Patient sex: M
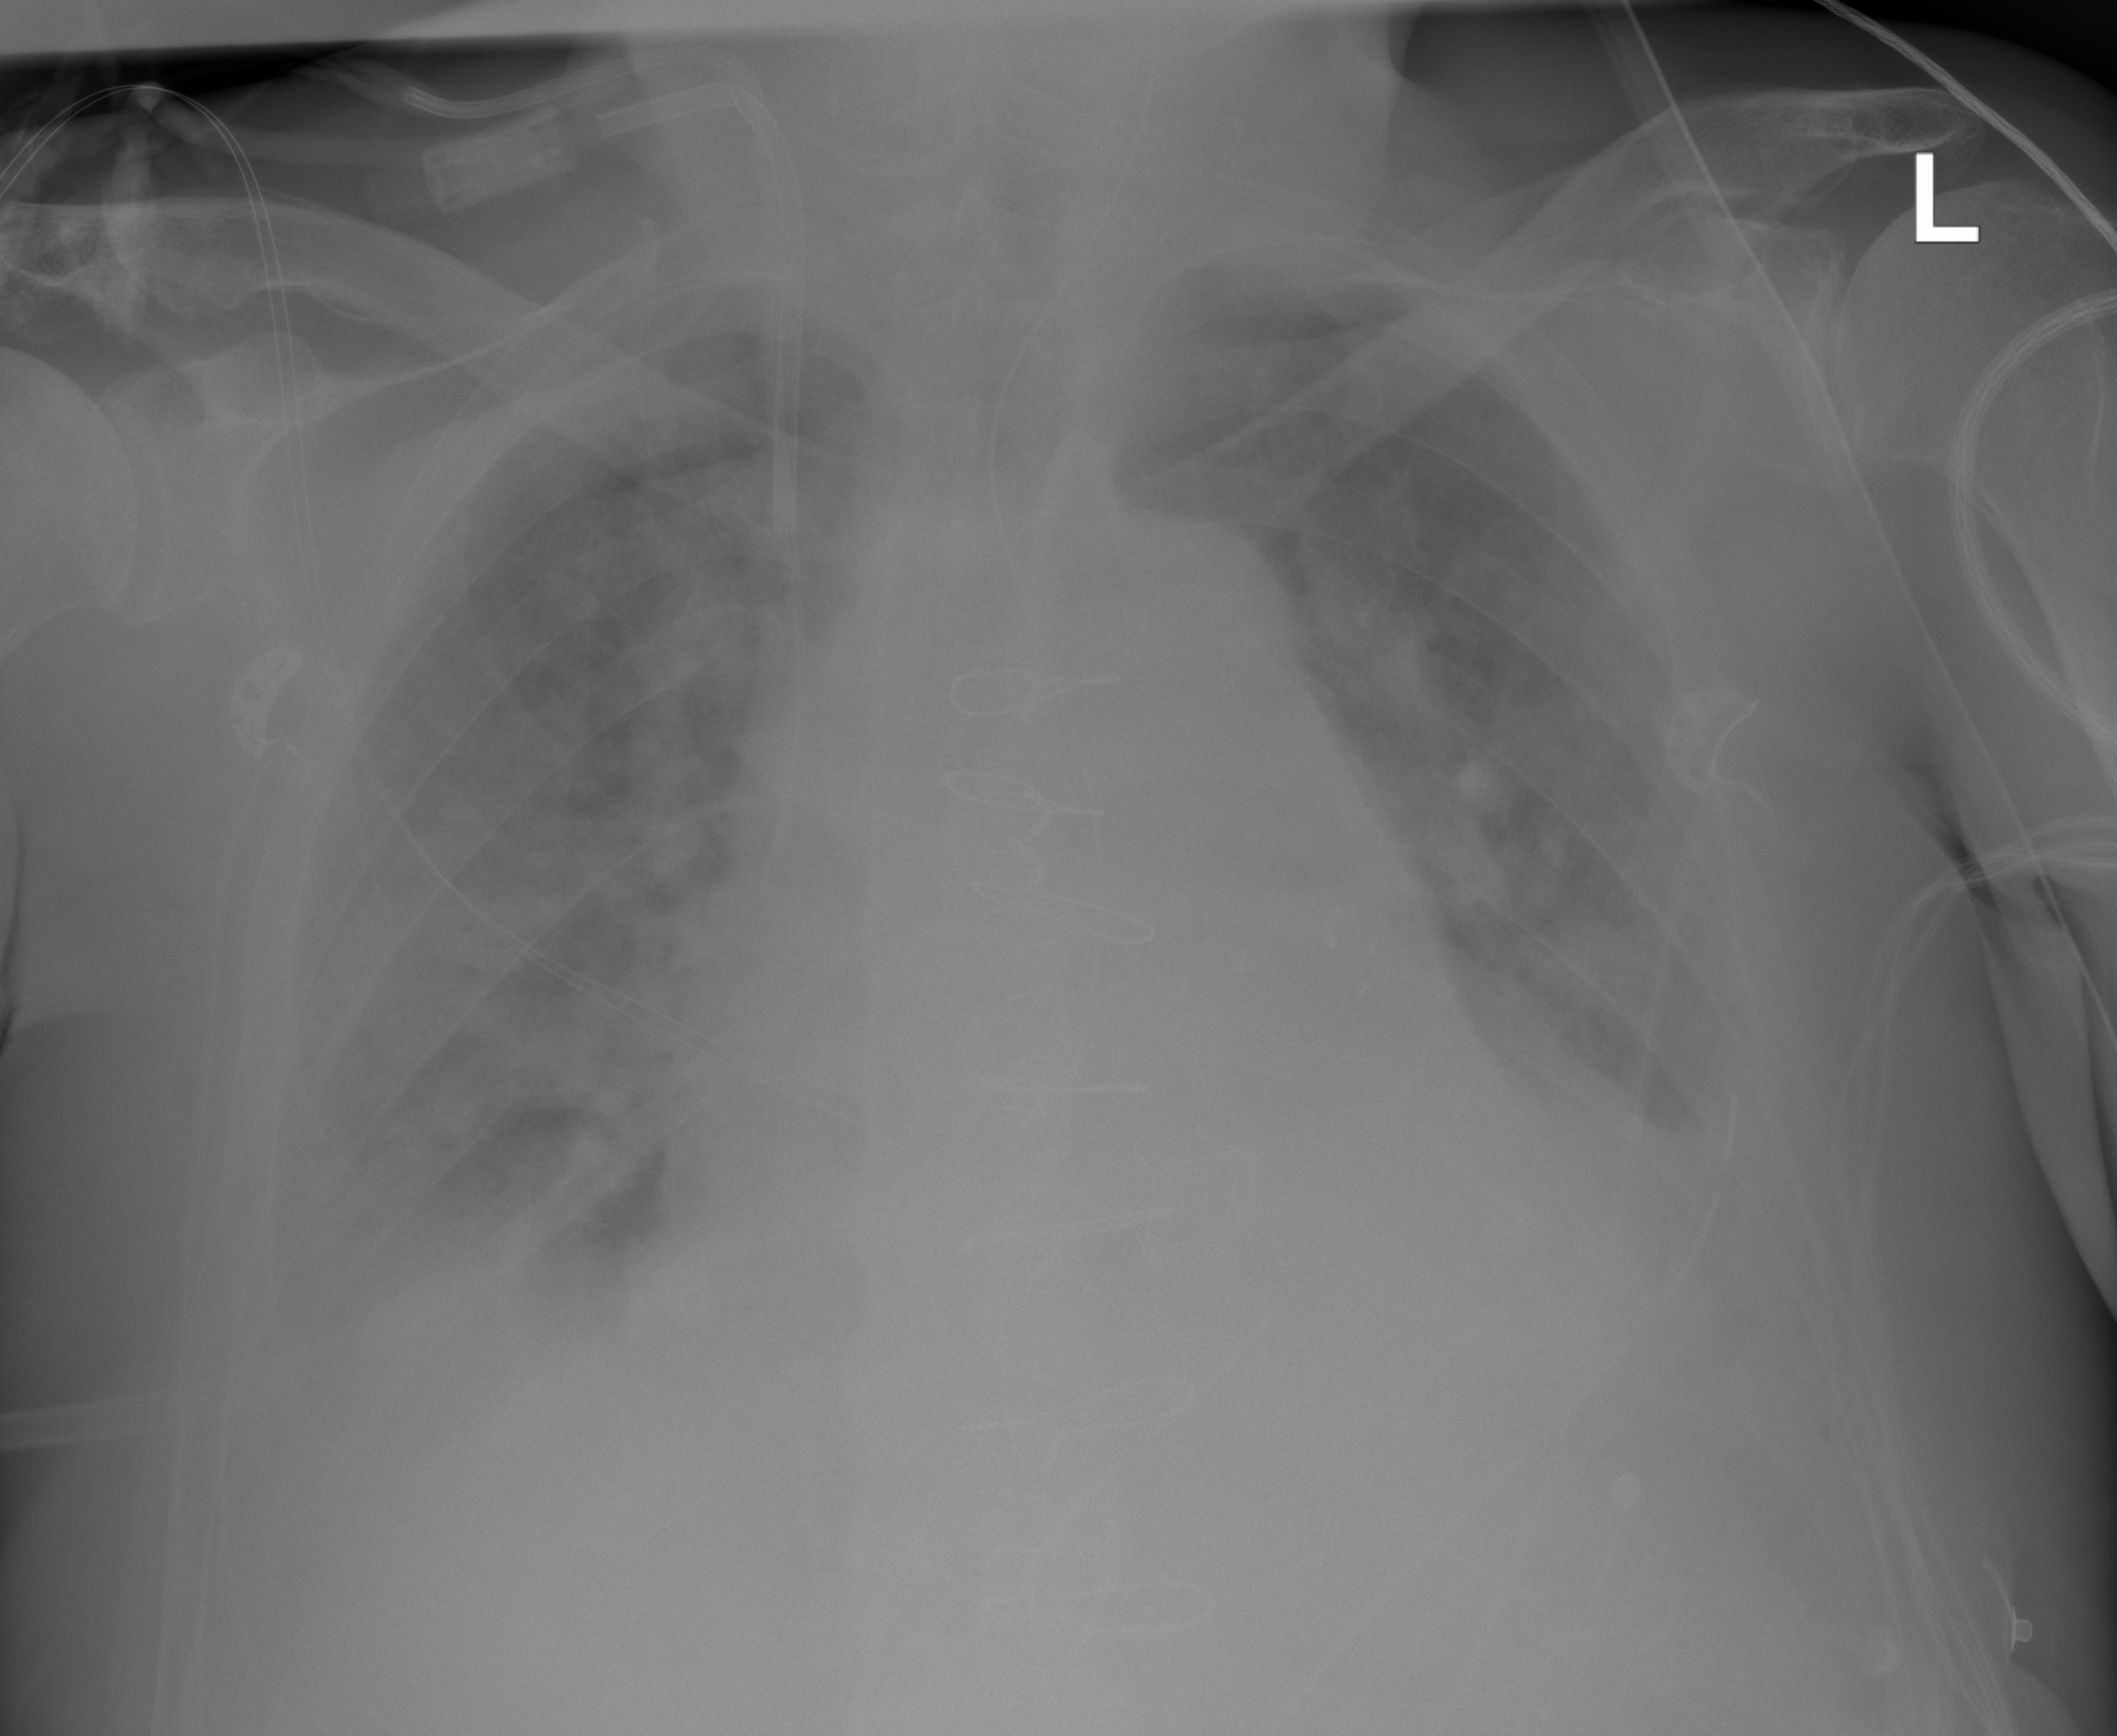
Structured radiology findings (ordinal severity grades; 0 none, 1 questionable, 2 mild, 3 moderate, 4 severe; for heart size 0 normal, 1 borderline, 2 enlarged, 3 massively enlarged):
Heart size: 2
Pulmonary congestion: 3
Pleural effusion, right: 2
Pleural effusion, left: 2
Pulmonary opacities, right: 2
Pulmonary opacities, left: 2
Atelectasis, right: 3
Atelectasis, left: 3